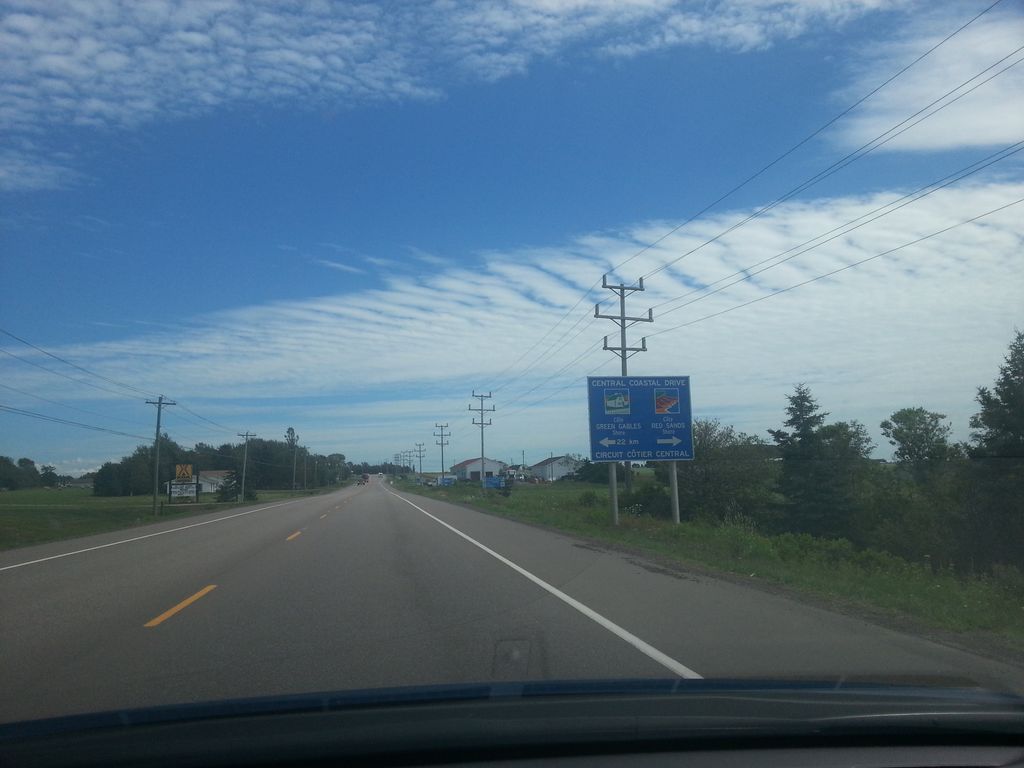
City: charlottetown